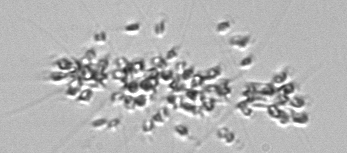
Label: Chaetoceros_didymus_TAG_external_flagellate